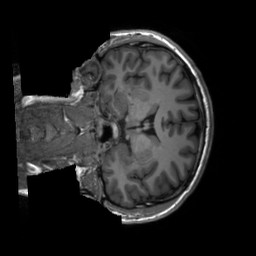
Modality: T1w
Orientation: coronal
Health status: healthy
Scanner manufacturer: siemens
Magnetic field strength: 3 T
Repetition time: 2.3 s
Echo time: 0.00207 s